Field crop: tomato
Growth stage: 1
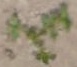
Species: portulaca